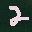
Label: 2